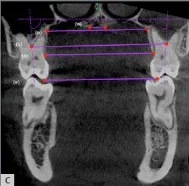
Post-treatment a = suture (mm), b = U6 basal bones (mm), c = U6 furcations (mm), d = U6 CEJs (mm), and e = U6 palatal cusps (mm).
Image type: radiology (ct)